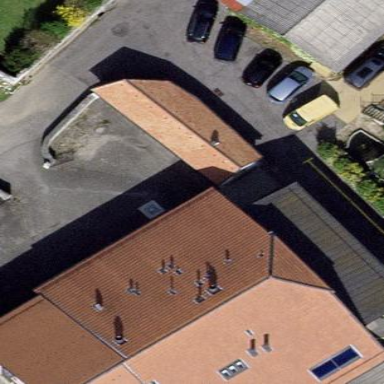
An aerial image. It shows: View of roof of building.